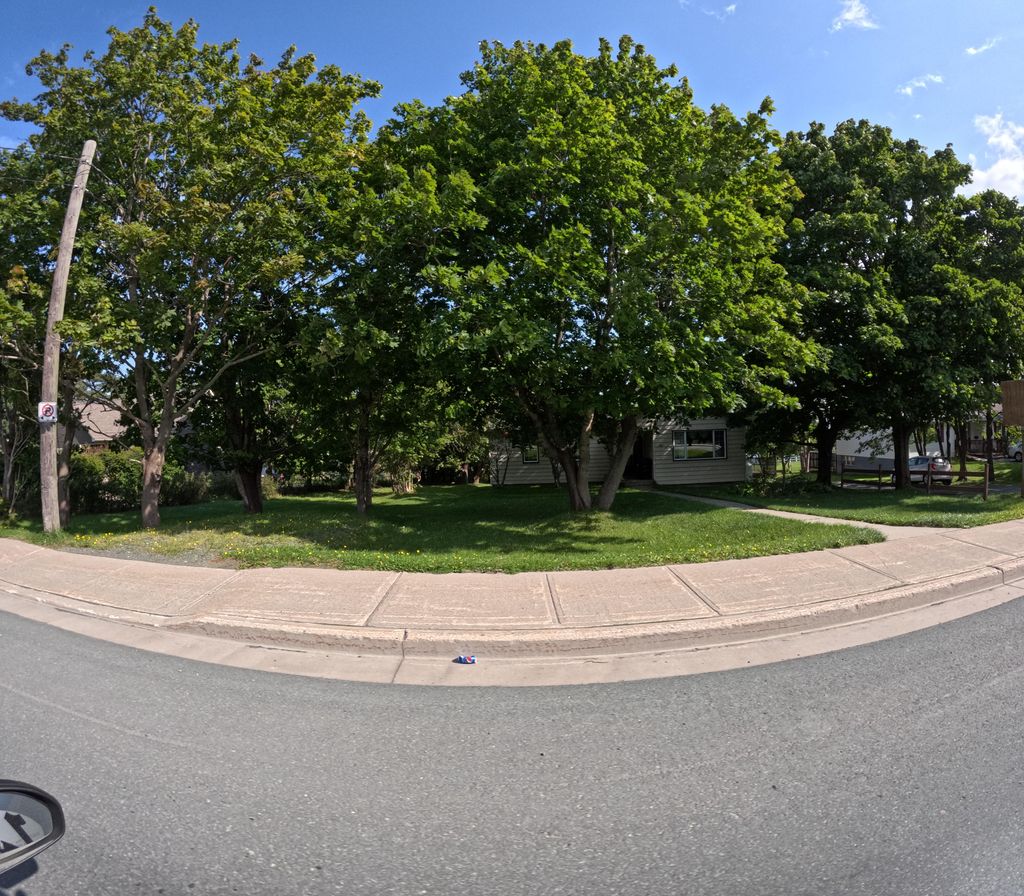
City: st_johns